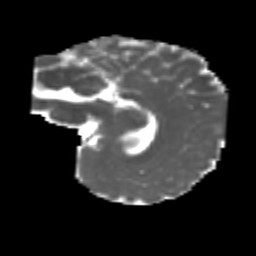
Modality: MD
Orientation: sagittal
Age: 5
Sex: female
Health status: healthy